Interaction volume radius: 10 \u00c5
Interaction volume height: 10 \u00c5
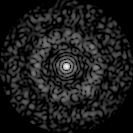
Disorder parameter: 0.862